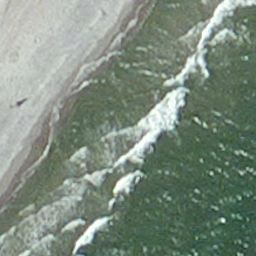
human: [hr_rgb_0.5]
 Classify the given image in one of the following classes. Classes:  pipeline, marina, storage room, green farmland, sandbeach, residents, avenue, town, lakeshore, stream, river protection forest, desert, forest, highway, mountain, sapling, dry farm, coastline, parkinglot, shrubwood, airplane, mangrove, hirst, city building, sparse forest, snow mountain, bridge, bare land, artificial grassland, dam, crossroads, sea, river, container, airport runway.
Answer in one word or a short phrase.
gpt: coastline